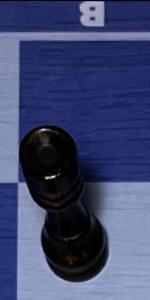
Label: Rook_Black